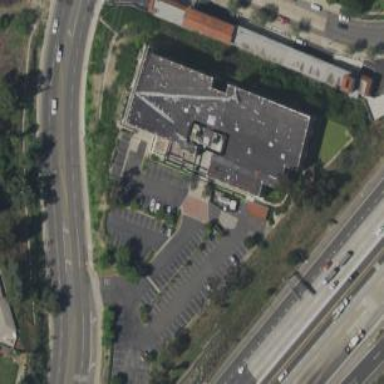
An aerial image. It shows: Office building.